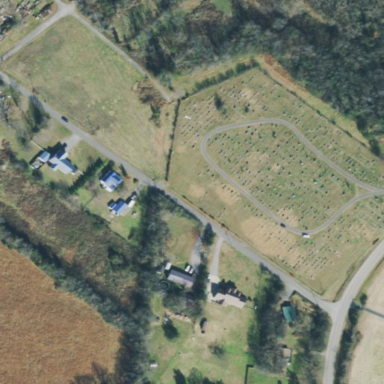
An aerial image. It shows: Cemetery.